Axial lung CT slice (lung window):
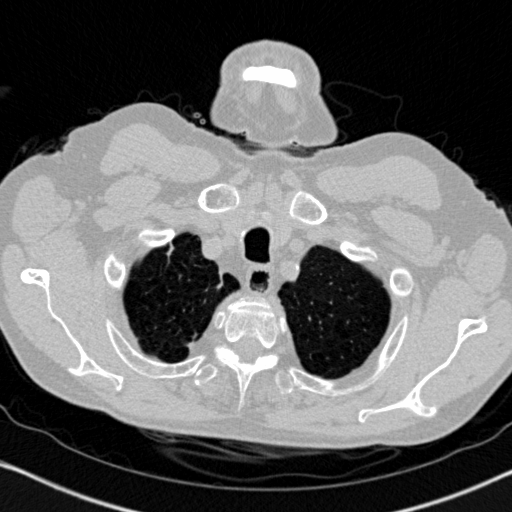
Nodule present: no